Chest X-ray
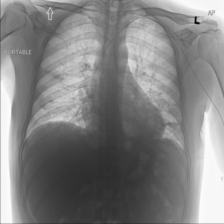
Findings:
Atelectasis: negative
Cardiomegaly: negative
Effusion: negative
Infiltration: negative
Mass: negative
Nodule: negative
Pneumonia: negative
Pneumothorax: negative
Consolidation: negative
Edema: negative
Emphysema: negative
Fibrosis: negative
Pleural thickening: negative
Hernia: negative